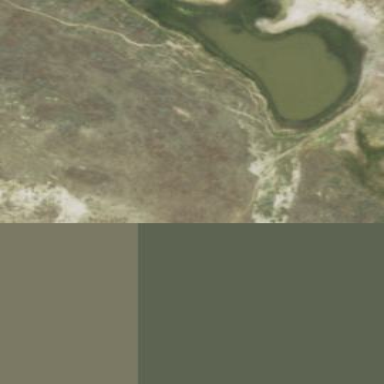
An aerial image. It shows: Reservoir.